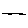
Label: line